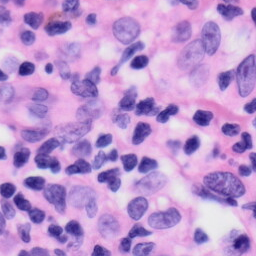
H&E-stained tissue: Skin